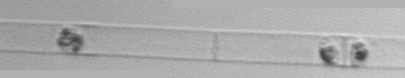
Label: Dactyliosolen_blavyanus